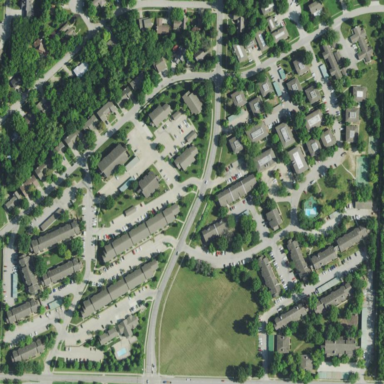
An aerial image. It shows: Residential area with apartments.